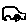
Label: car